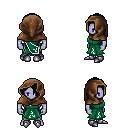
a pixel art fantasy rpg character, male body template, dark elf, purple skin, sash dress, white pants, black bangs hairstyle, cloth hood, metal boots, four views (front, back, left, right), 2x2 character sprite sheet, small pixel art, hard edges, no anti-aliasing